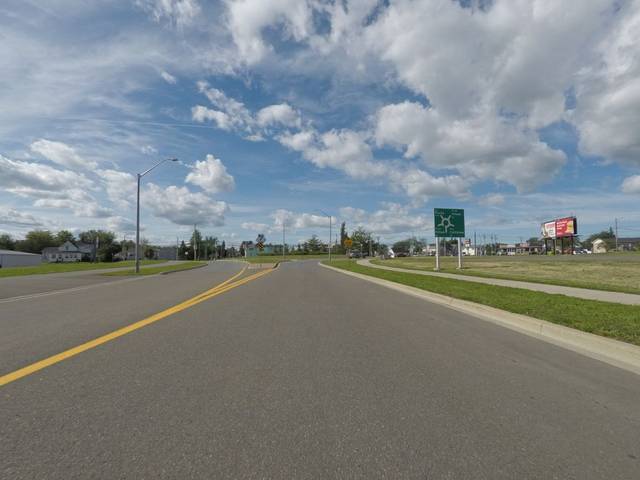
Region: Canada
Coordinates: 46.097, -64.818